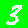
Digit: 3